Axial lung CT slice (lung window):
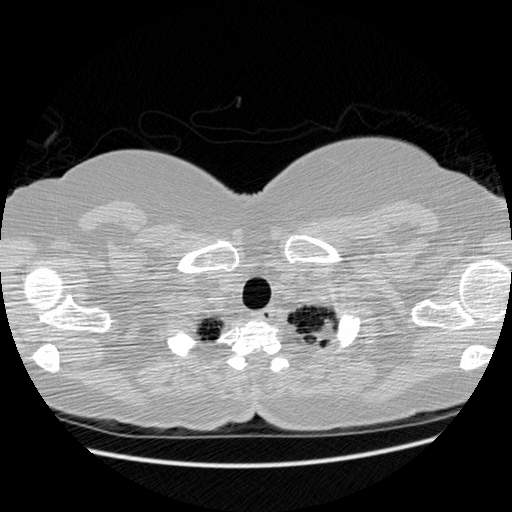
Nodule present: no